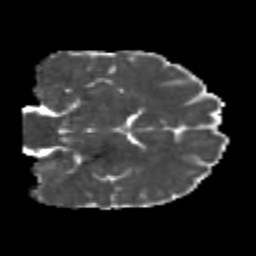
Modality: MD
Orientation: coronal
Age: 21
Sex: male
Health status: healthy
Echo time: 0.074 s